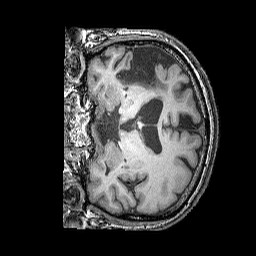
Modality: T1w
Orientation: coronal
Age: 65
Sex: male
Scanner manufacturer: siemens
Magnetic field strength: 3 T
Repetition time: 2.25 s
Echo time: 0.00415 s